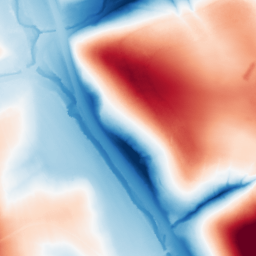
Category: classical
Decomposition family: gaussian
Decomposition parameters: sigma: 50
Upsampling method: cubic_catmull_rom
Upsampling parameters: scale: 4
Upsampling scale: 4